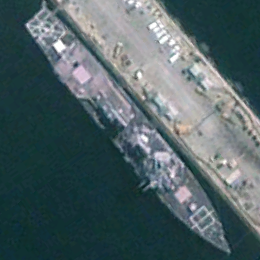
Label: destroyer